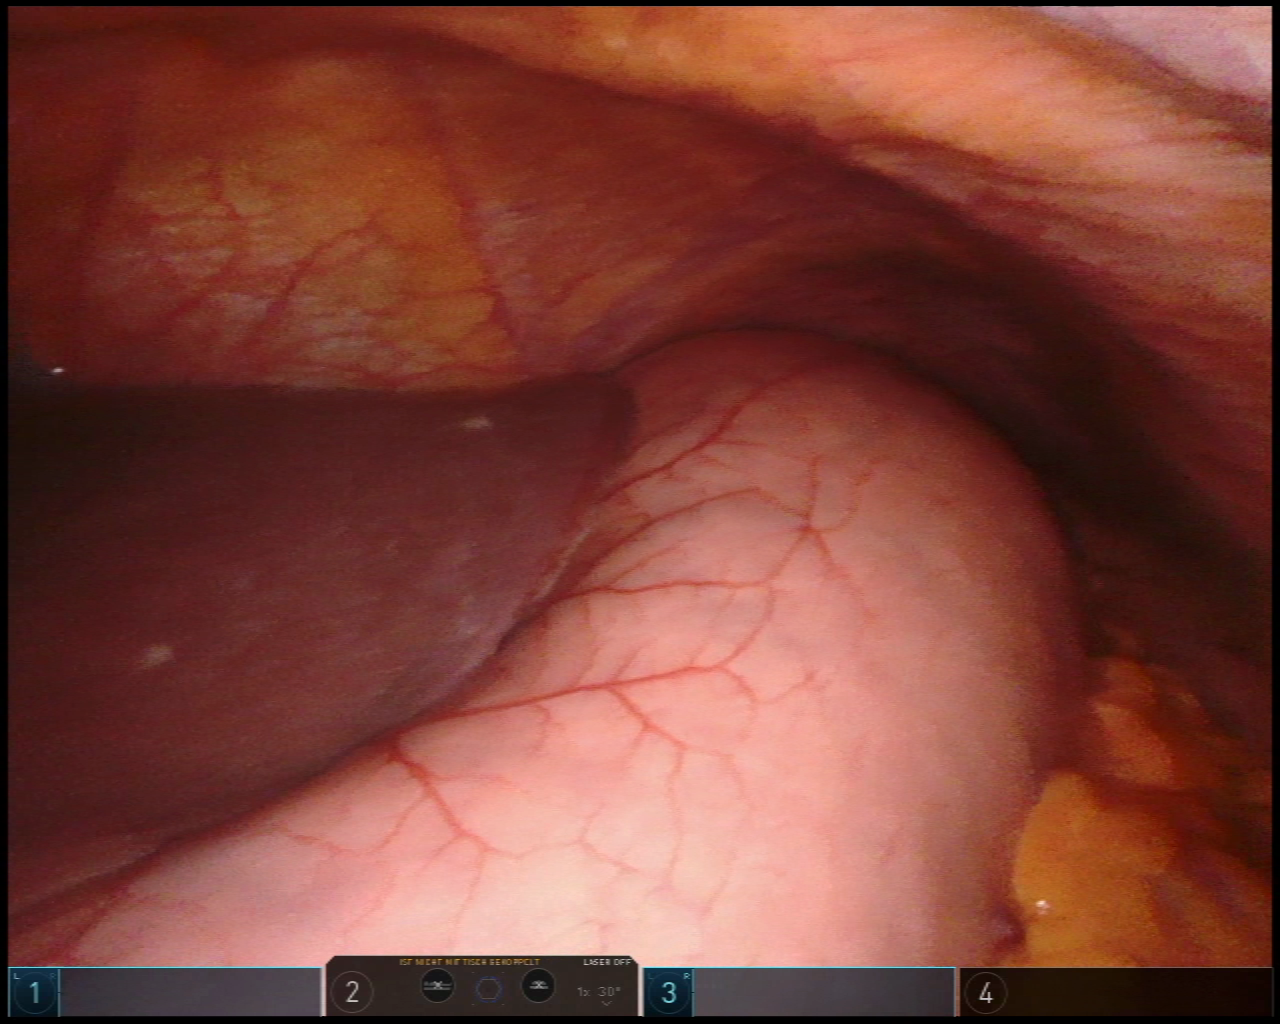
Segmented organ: liver
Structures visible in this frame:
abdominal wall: yes
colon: no
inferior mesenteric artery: no
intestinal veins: no
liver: yes
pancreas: no
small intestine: no
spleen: no
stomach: yes
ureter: no
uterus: no
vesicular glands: no